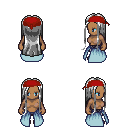
a pixel art fantasy rpg character, female body template, human, dark skin, overskirt, metal pants, white extra-long hairstyle, red bandana, brown shoes, four views (front, back, left, right), 2x2 character sprite sheet, small pixel art, hard edges, no anti-aliasing